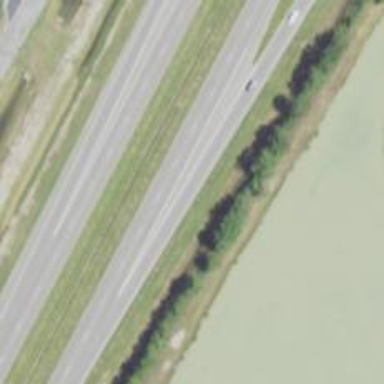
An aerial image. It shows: Motorway junction.